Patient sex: M
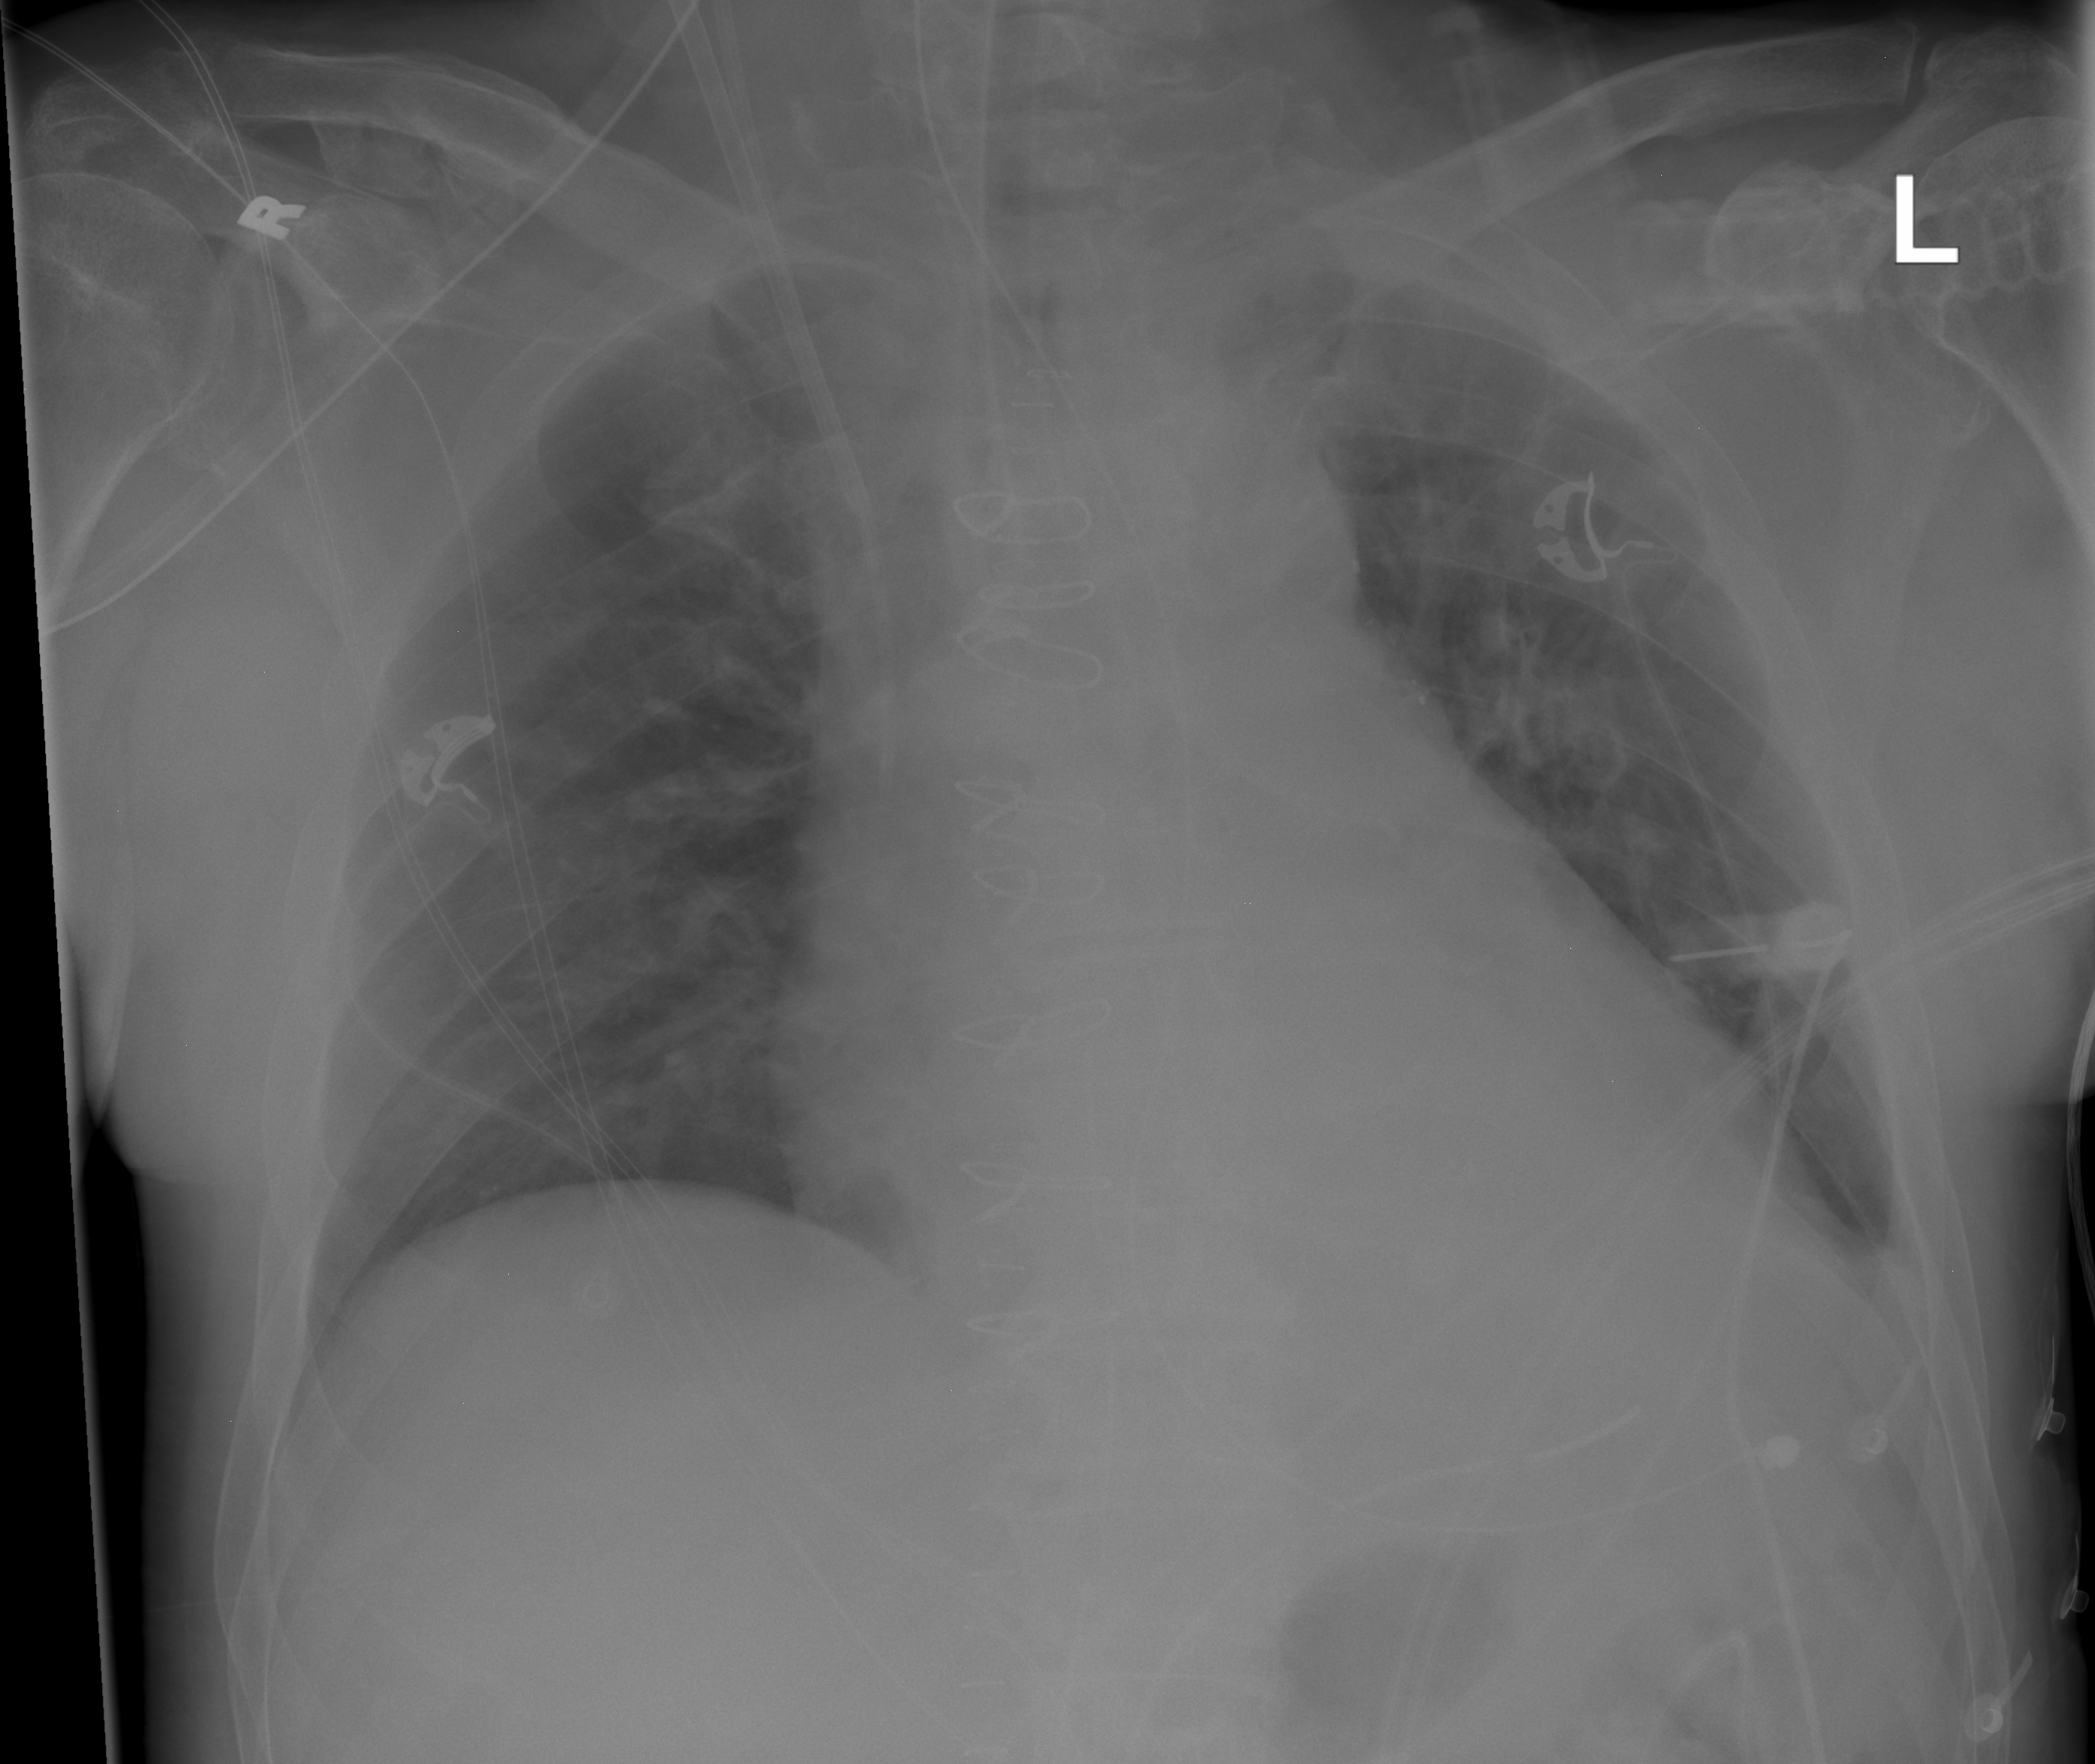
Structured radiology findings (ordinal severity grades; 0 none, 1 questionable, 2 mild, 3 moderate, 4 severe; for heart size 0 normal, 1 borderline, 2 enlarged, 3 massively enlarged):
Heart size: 2
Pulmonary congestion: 2
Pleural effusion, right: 0
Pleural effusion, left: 2
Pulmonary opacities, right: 0
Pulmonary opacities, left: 0
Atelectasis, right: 0
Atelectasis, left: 2